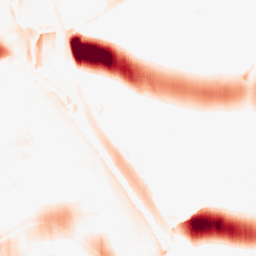
Category: morphological
Decomposition family: morphological_ellipse
Decomposition parameters: operation: opening
width: 50
height: 5
Upsampling method: lanczos
Upsampling parameters: scale: 4
Upsampling scale: 4